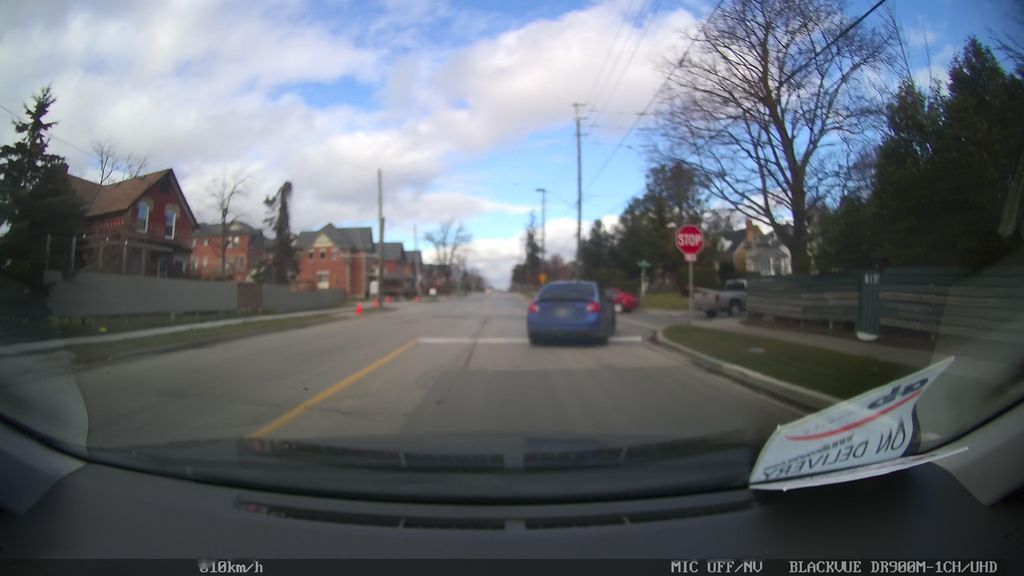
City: toronto